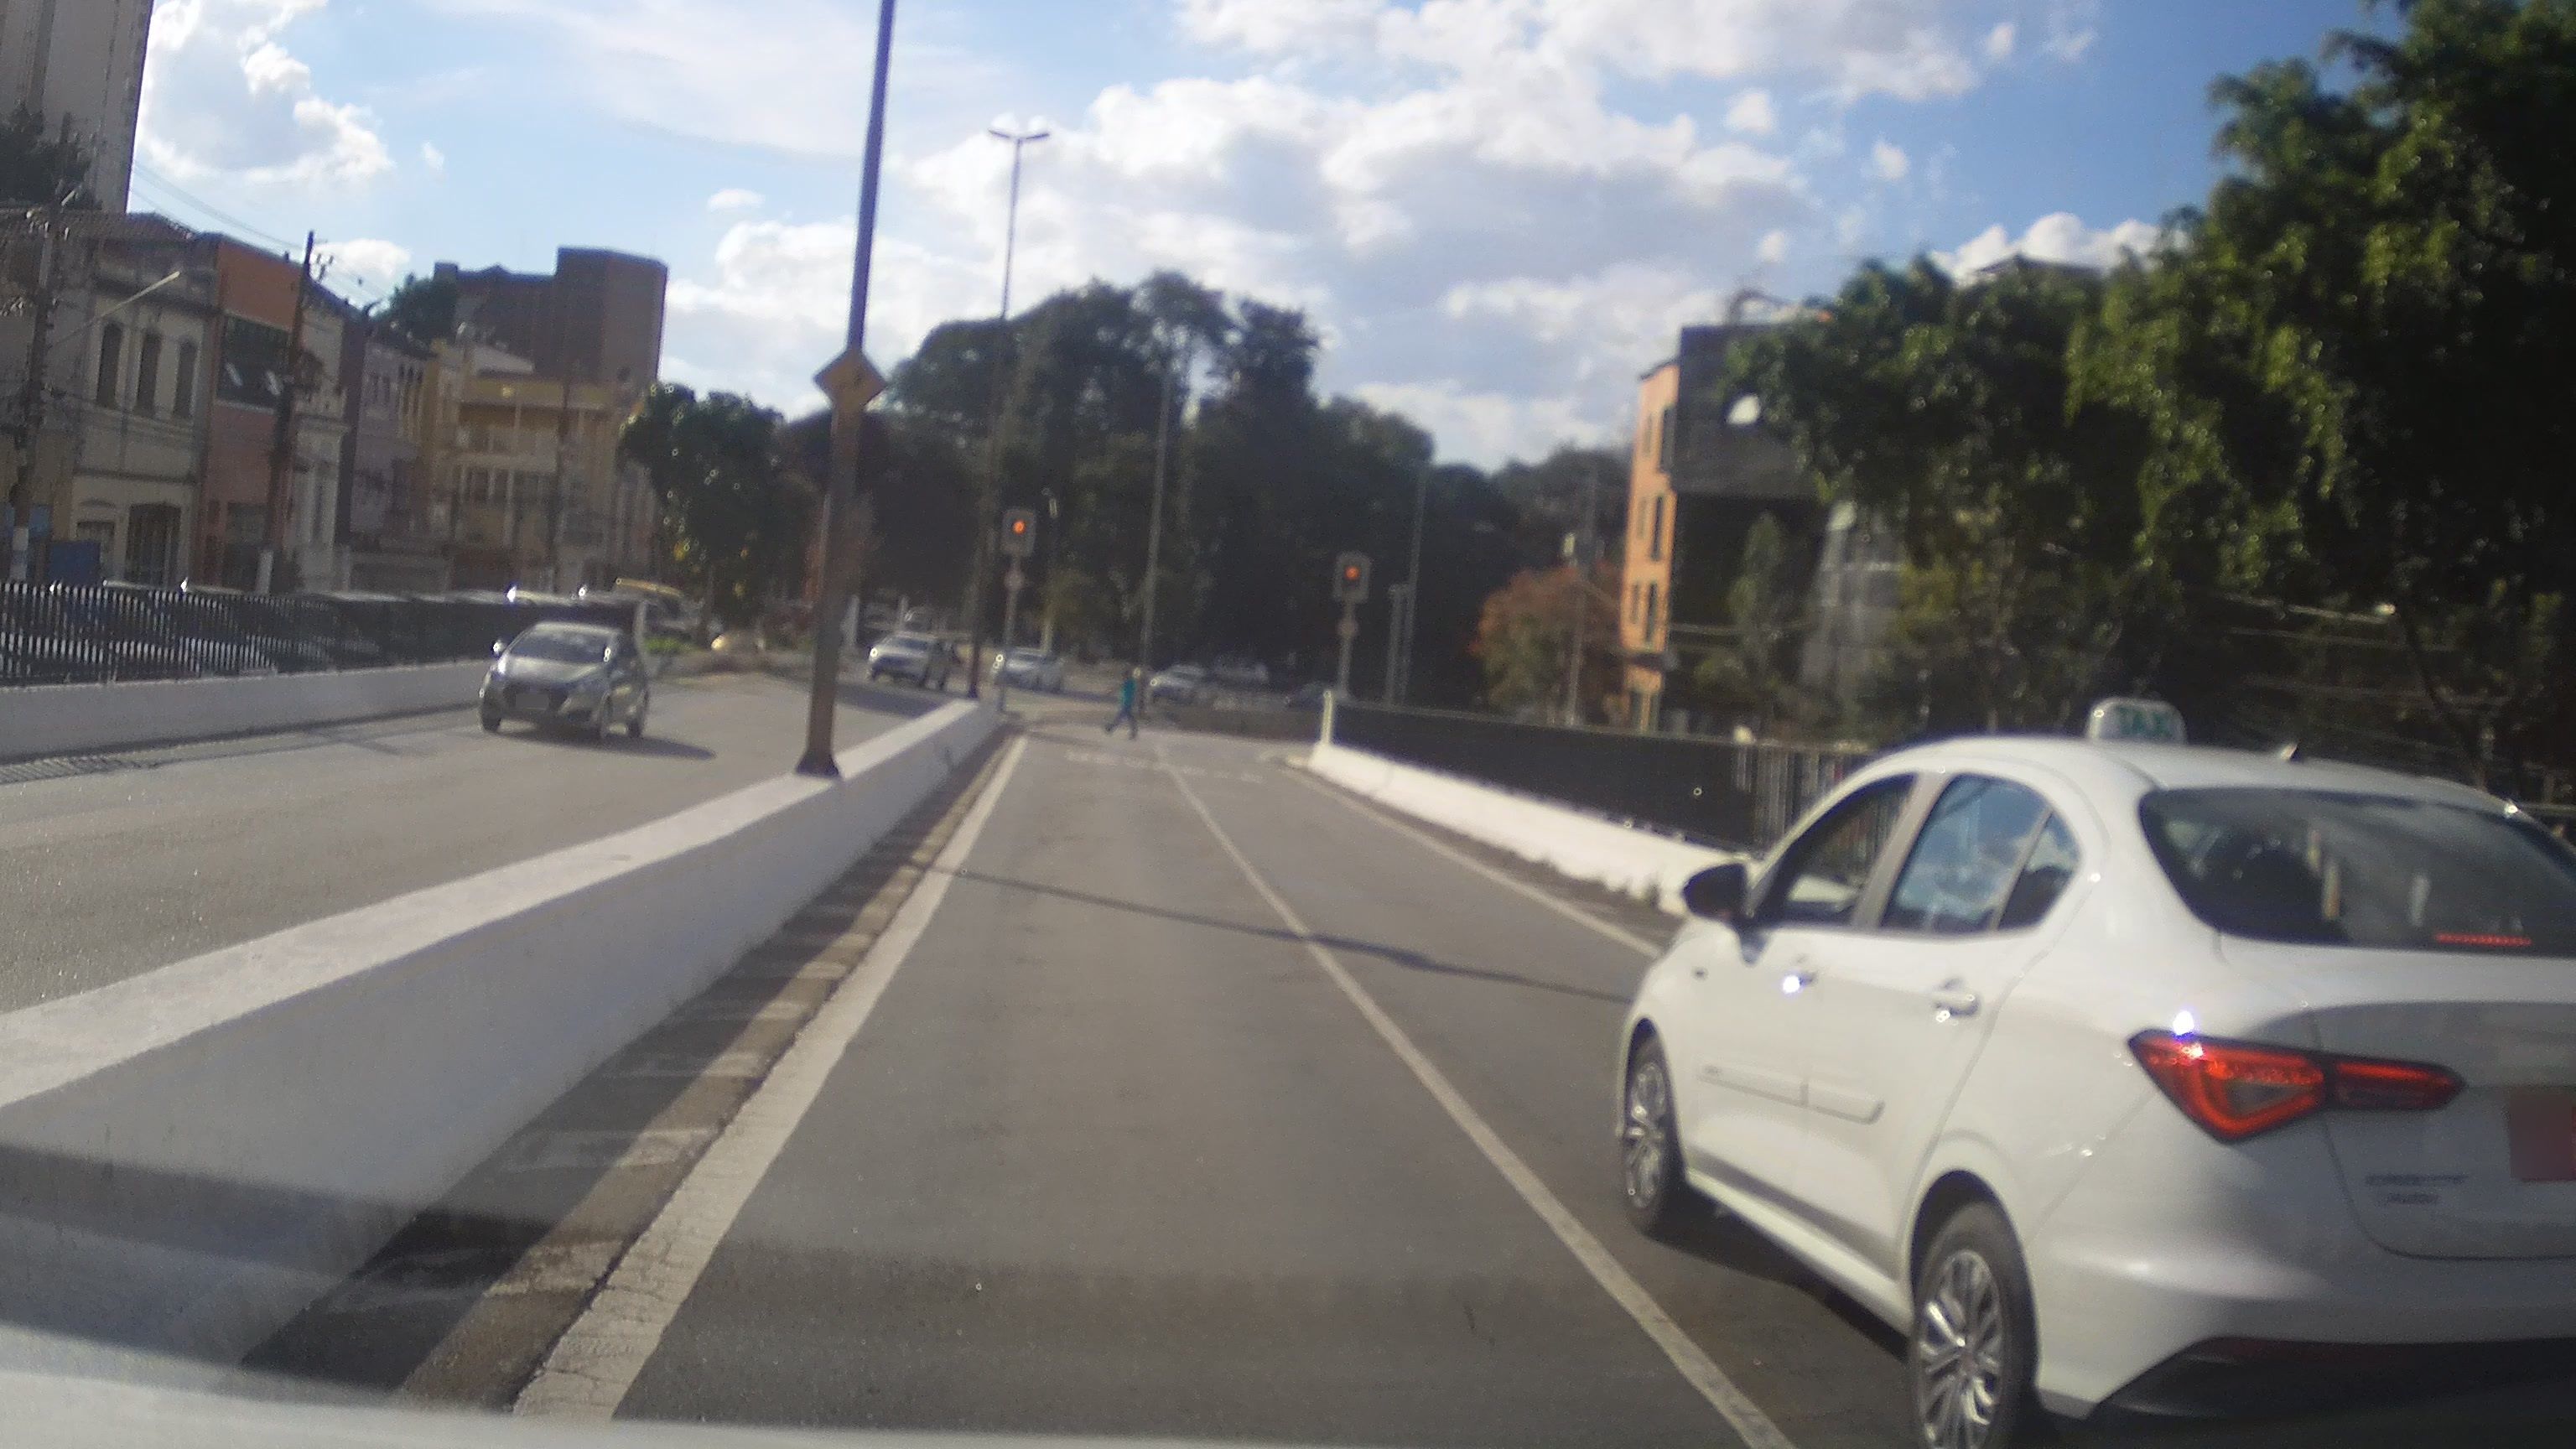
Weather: clear
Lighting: day
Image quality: good
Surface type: driving surface
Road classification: secondary
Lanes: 2
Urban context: urban centre
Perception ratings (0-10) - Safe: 1.82, Lively: 7.91, Beautiful: 7.62, Boring: 2.25, Depressing: 3.12, Wealthy: 4.32